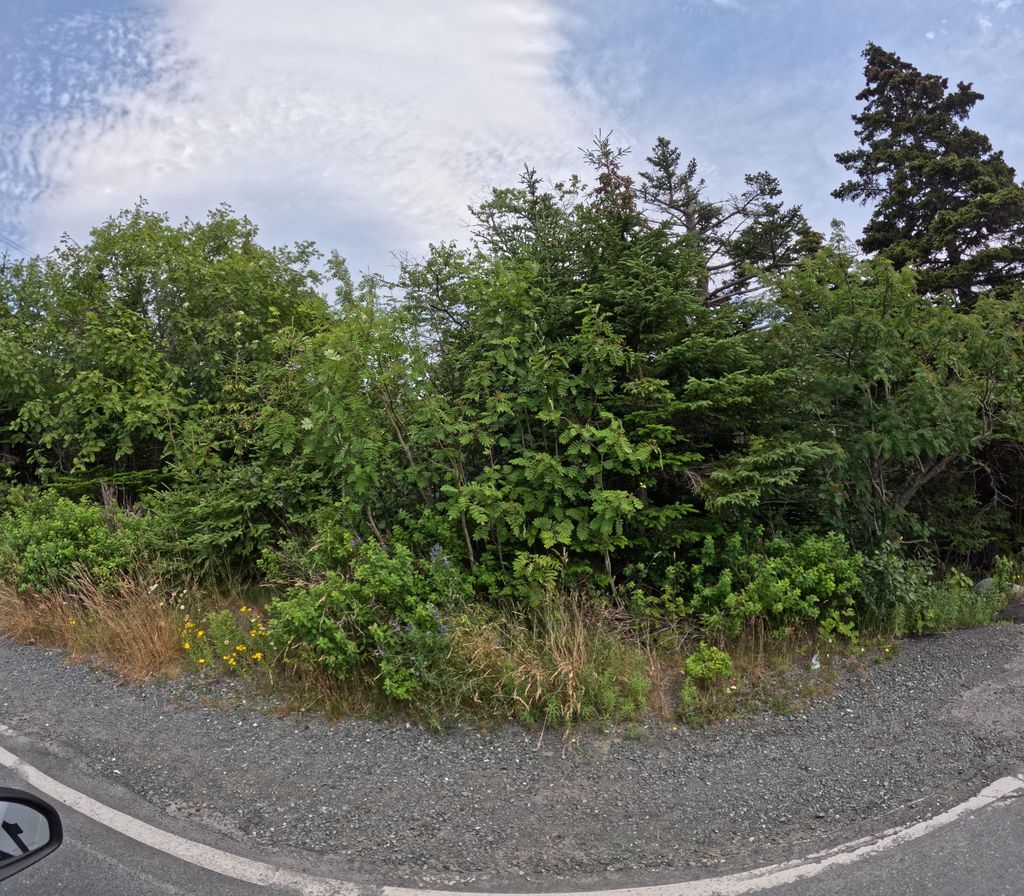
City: st_johns